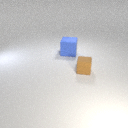
large blue rubber cube to the left of small brown rubber cube